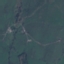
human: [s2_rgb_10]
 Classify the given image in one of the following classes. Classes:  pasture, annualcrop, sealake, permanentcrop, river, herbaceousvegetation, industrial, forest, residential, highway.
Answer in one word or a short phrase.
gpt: Pasture